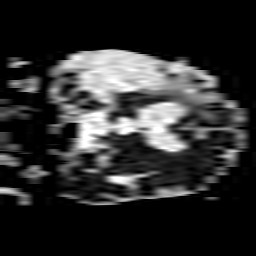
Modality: ADC
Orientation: coronal
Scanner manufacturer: philips
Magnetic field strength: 3 T
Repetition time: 4.09 s
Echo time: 0.0607 s